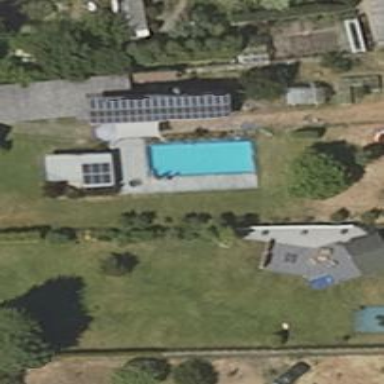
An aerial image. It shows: Swimming pool located in leisure land.